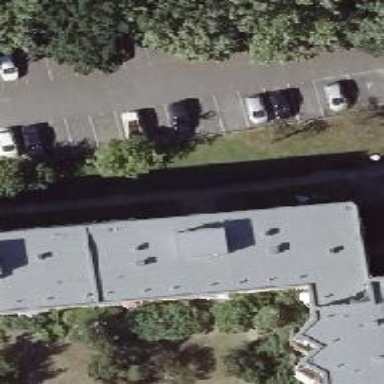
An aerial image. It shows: Street side parking area.